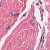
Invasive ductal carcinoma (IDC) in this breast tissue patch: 0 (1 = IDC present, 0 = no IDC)